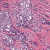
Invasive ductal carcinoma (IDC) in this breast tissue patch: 1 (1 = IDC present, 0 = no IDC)